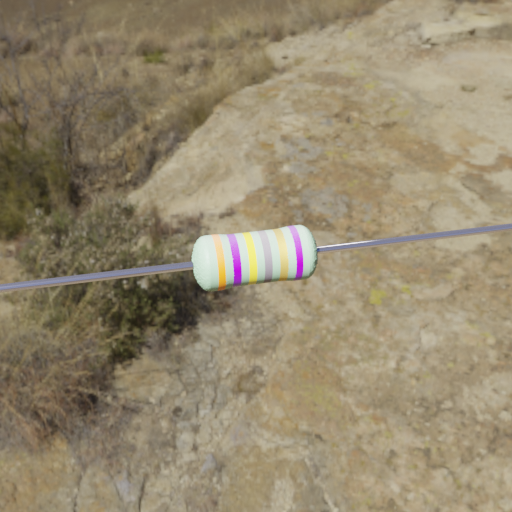
Resistor colour bands (in order): orange, violet, yellow, gray, gold, violet